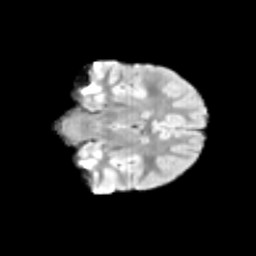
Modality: T2w
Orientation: coronal
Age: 9
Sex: female
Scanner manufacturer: siemens
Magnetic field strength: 3 T
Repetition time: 3.8 s
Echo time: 0.07 s